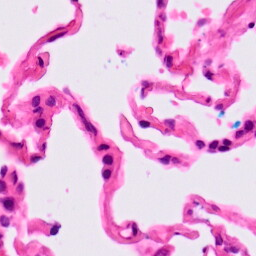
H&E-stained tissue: Lung